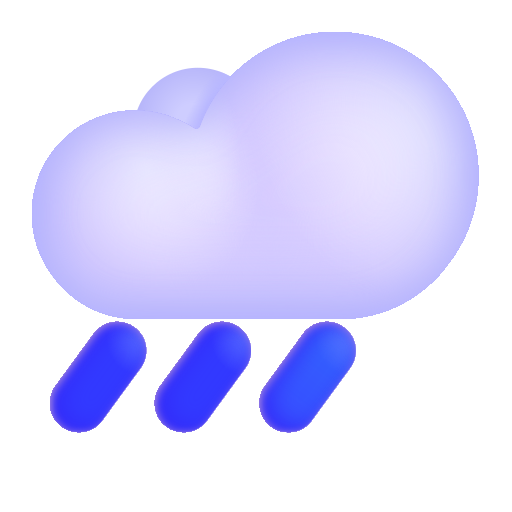
cloud with rain color